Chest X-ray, PA view. Patient: 50 years old, sex F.
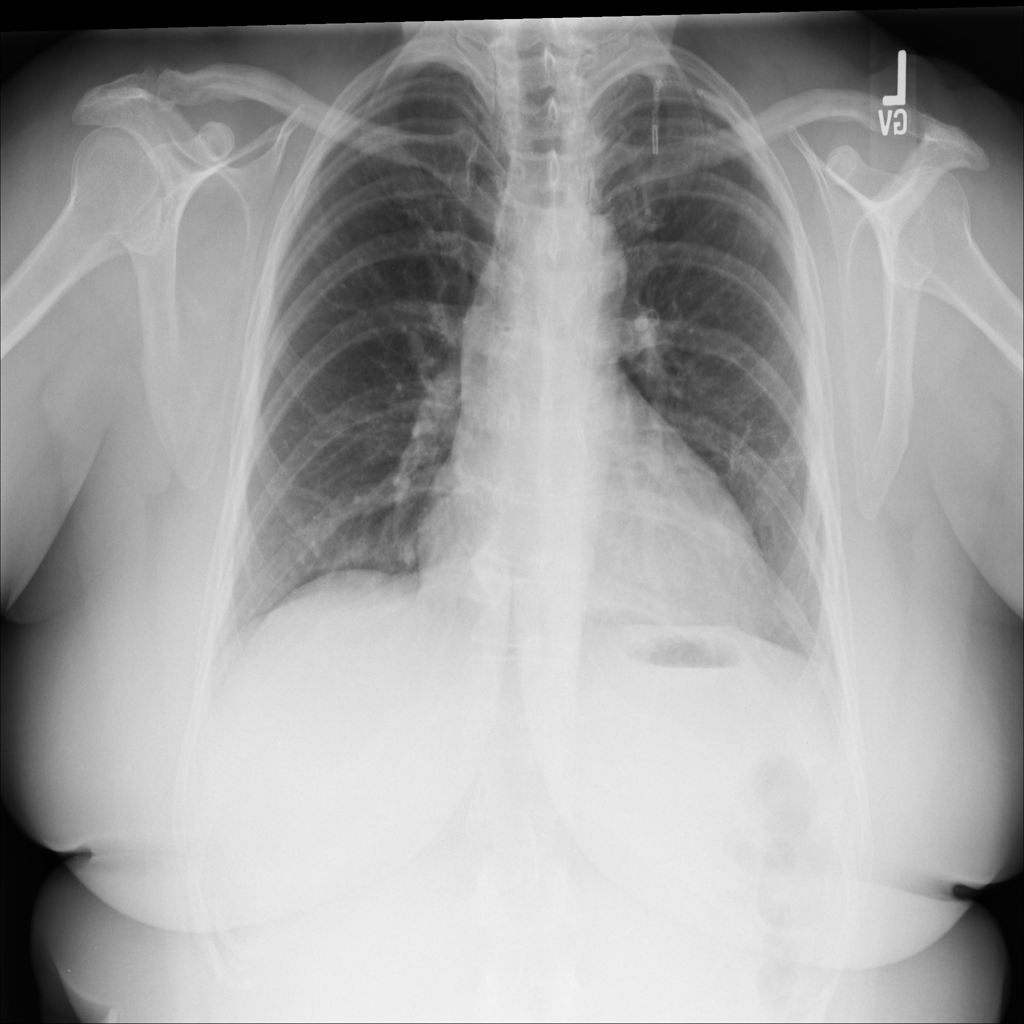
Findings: No Finding